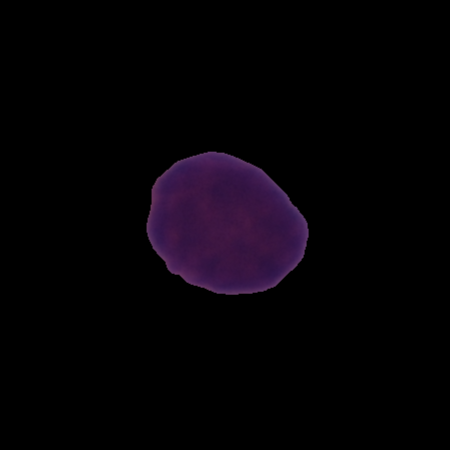
Label: healthy